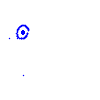
Particle: kaon